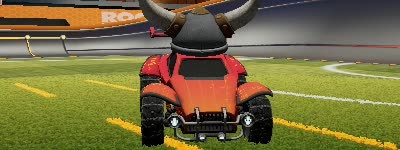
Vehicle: octane